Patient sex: M
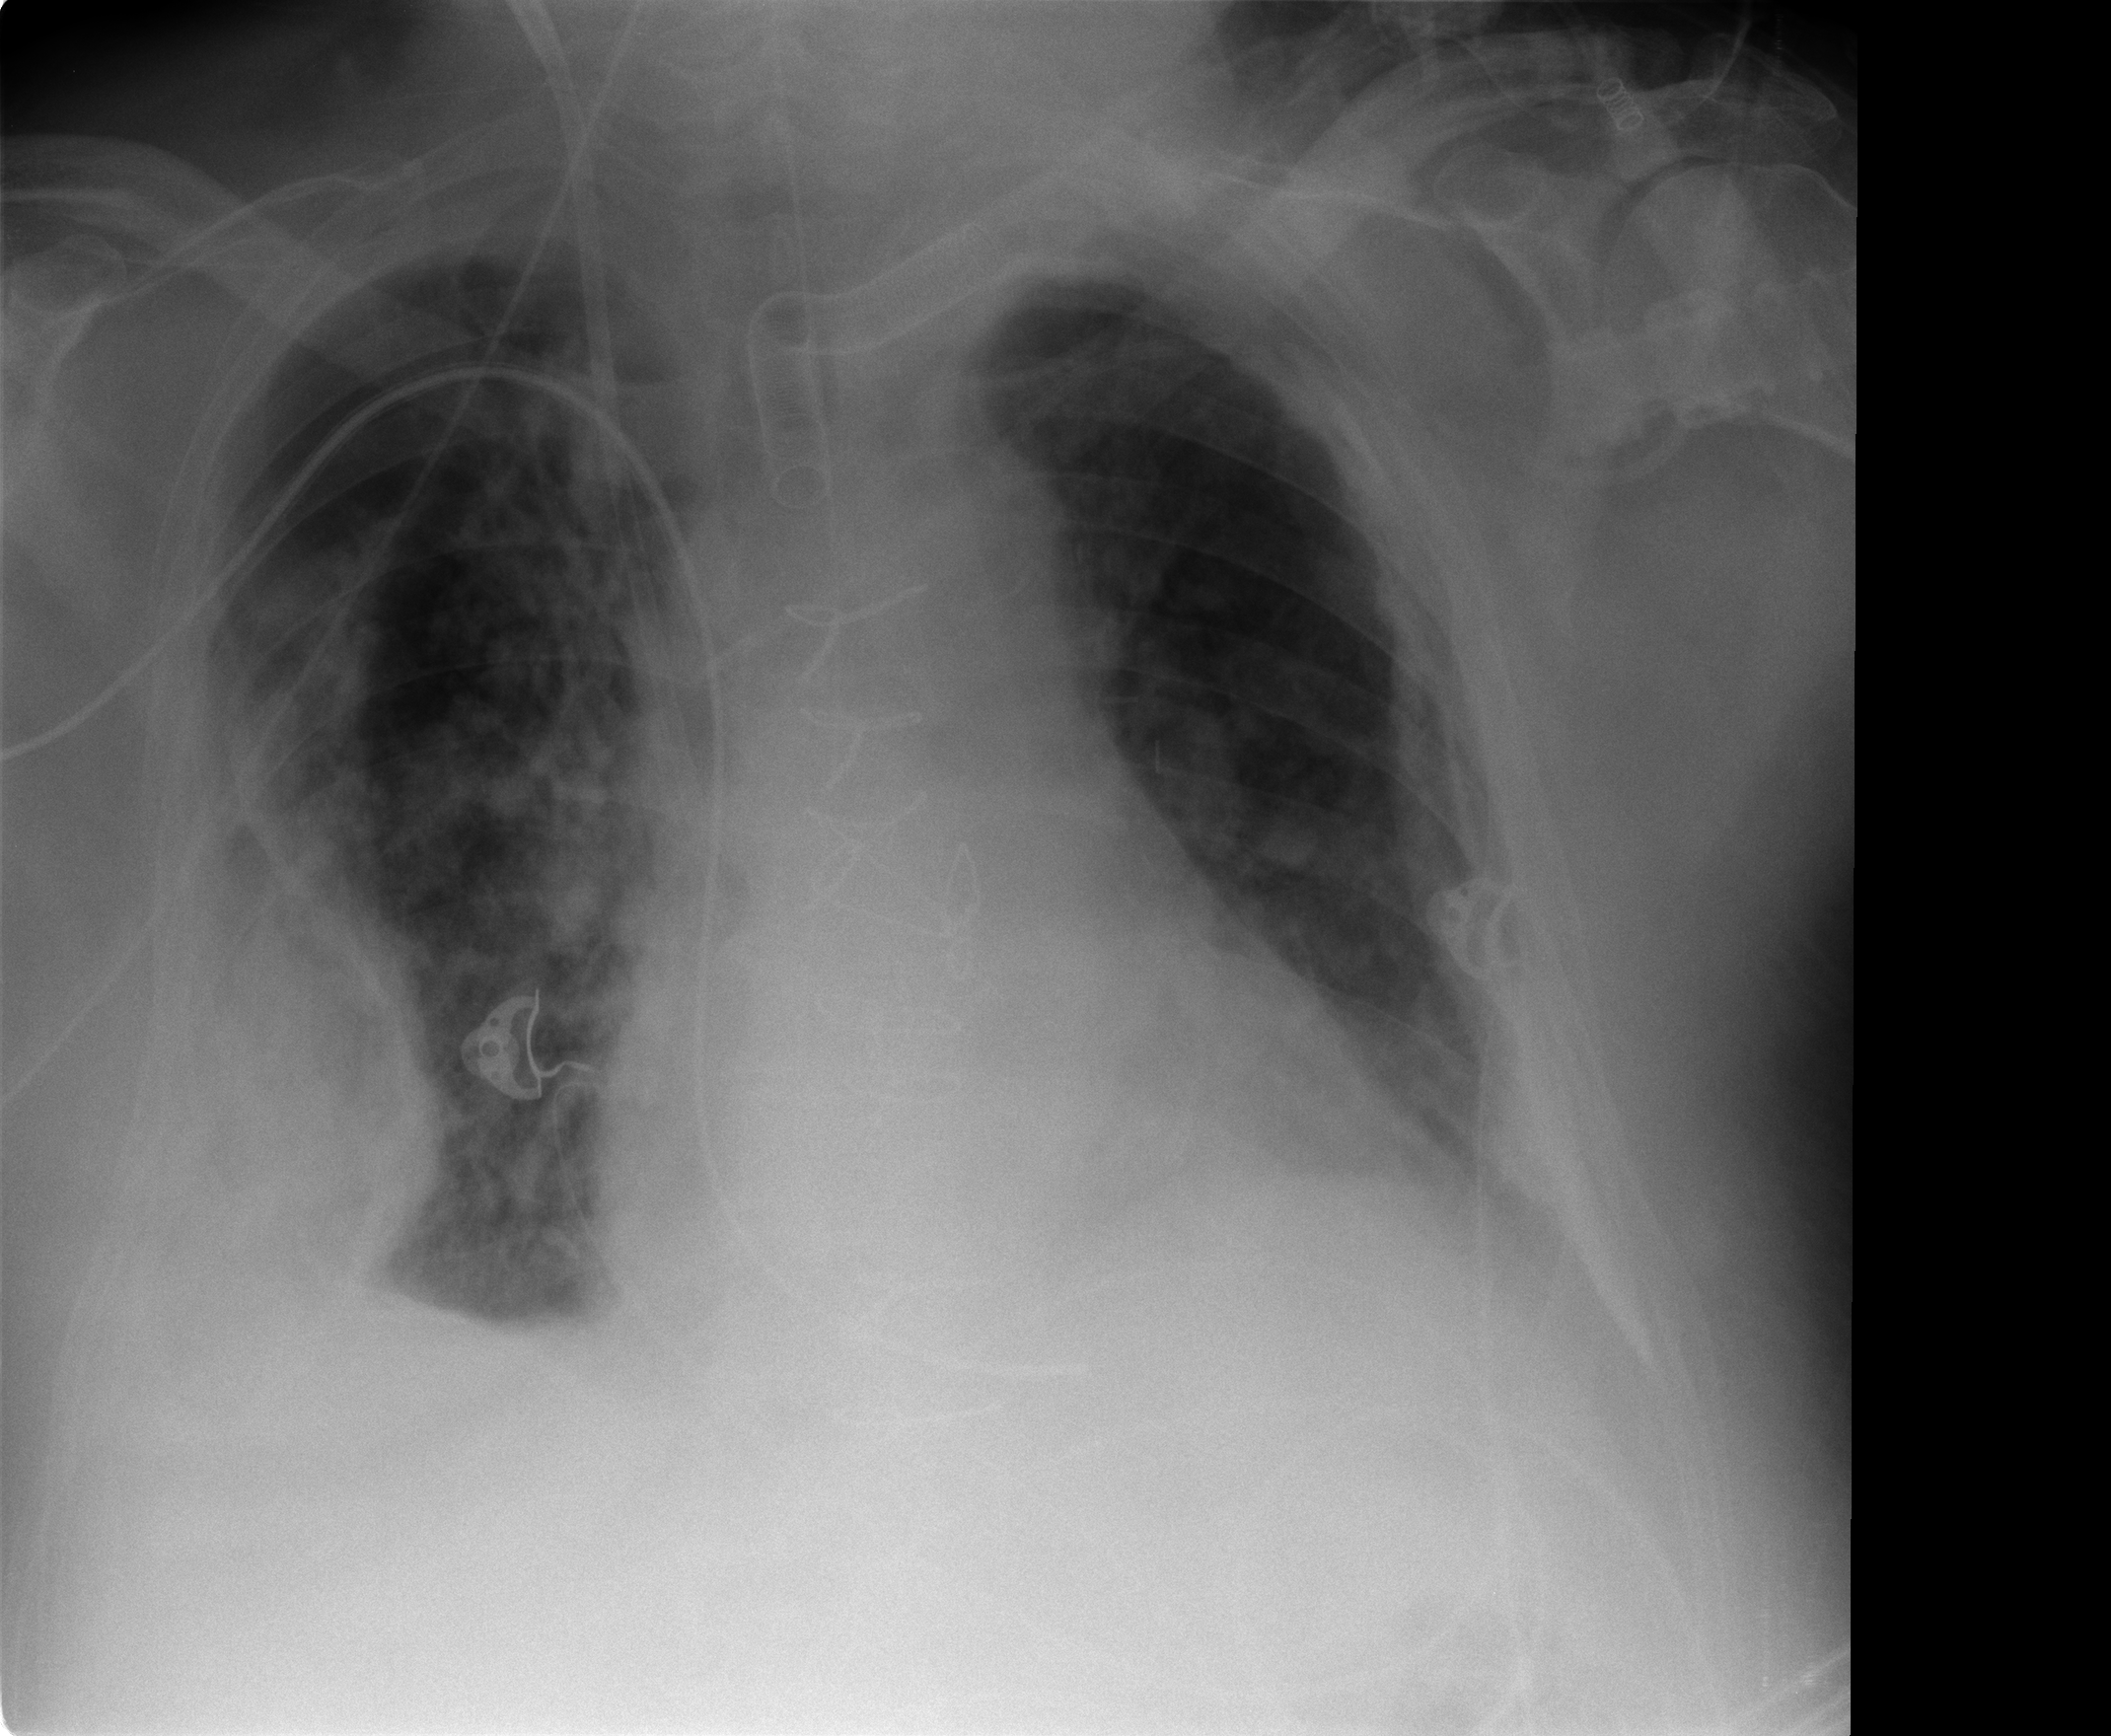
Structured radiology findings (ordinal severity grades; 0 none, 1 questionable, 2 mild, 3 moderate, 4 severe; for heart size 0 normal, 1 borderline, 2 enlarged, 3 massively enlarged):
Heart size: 2
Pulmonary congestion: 2
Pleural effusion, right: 2
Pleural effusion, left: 2
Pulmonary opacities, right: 2
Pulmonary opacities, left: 2
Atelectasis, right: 2
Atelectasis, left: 2